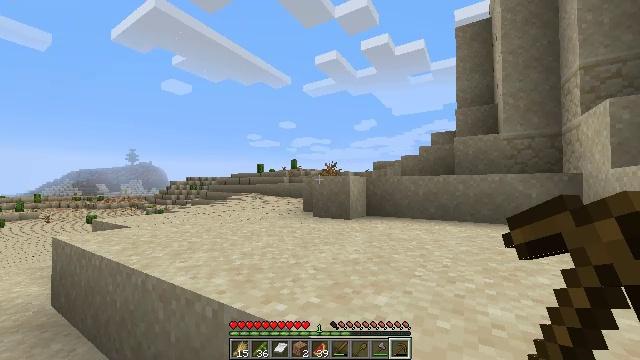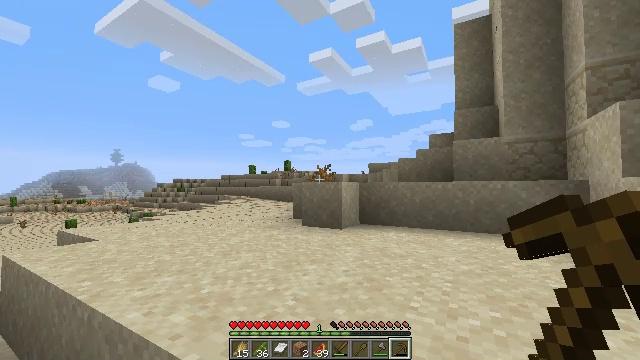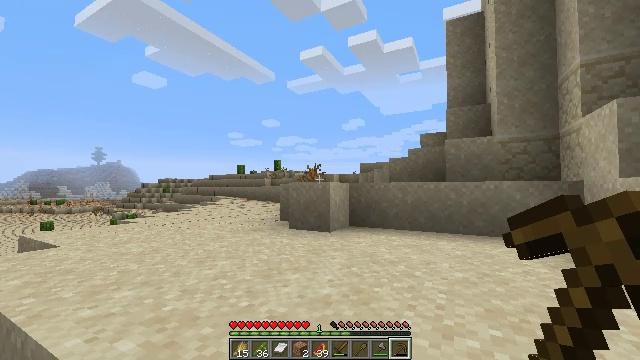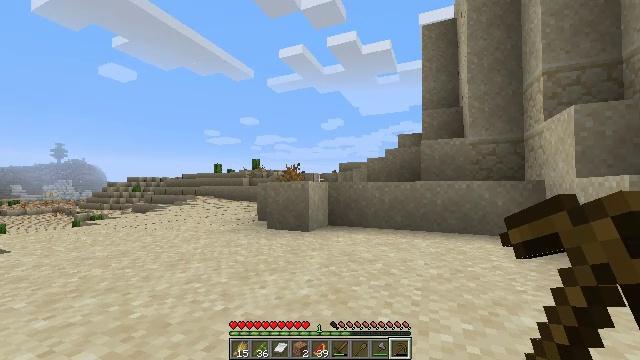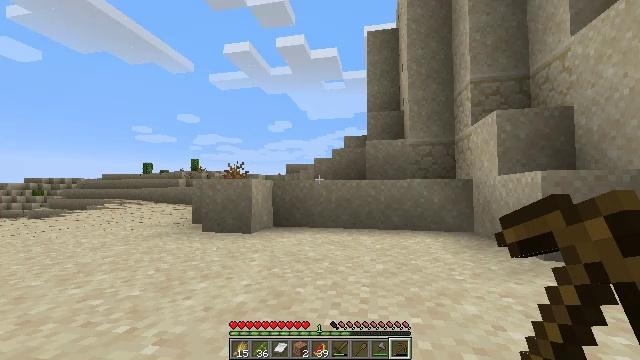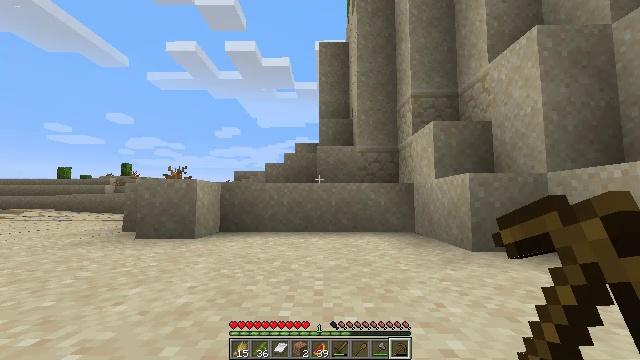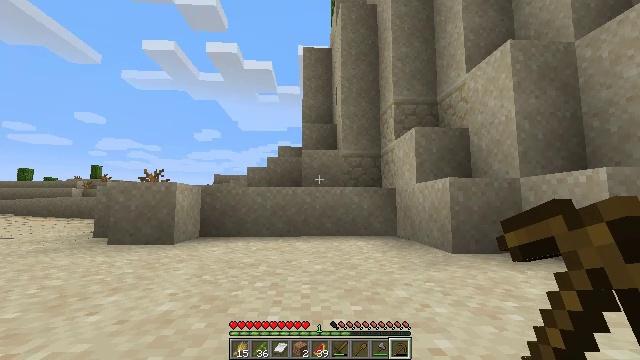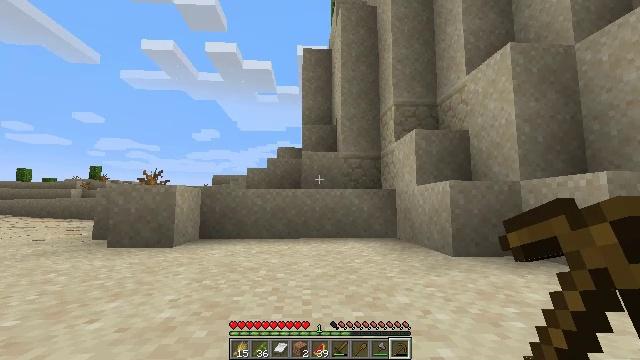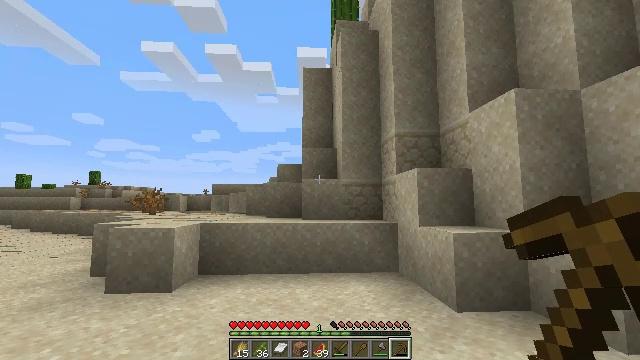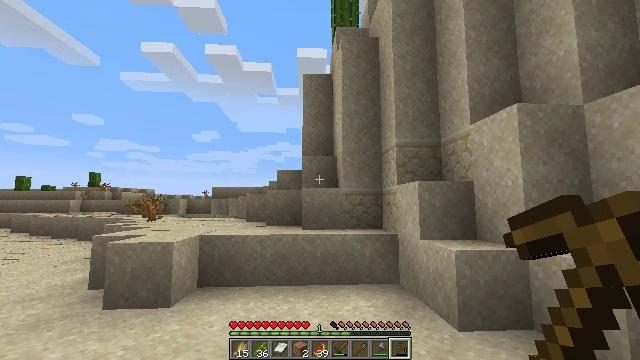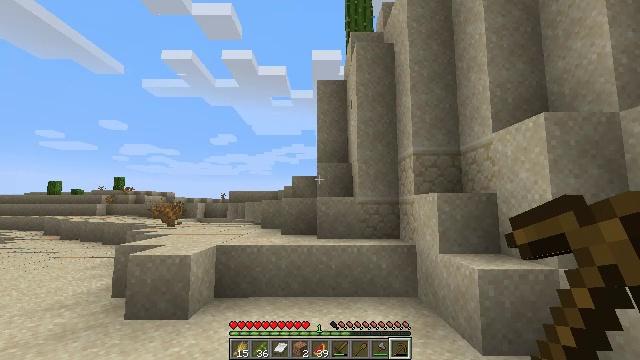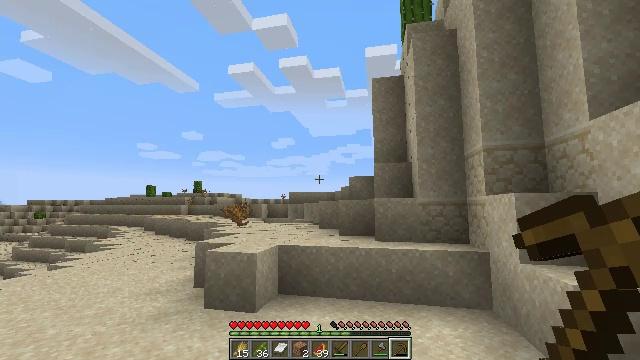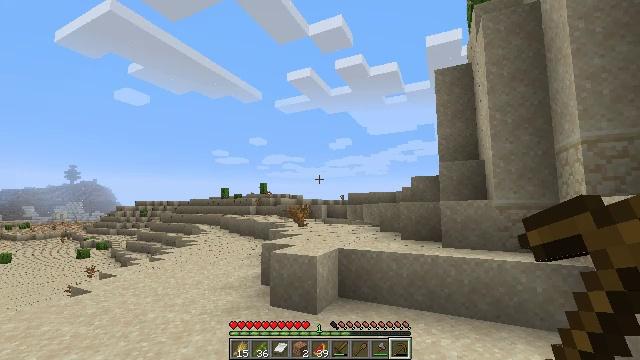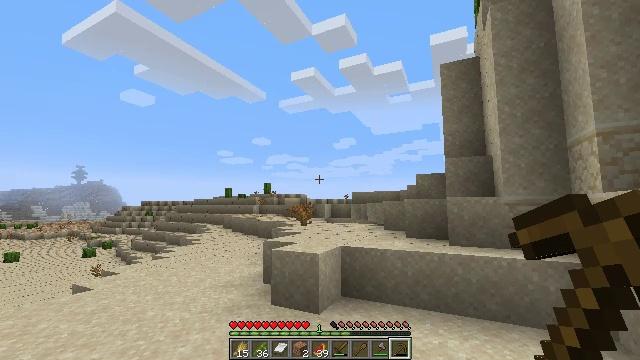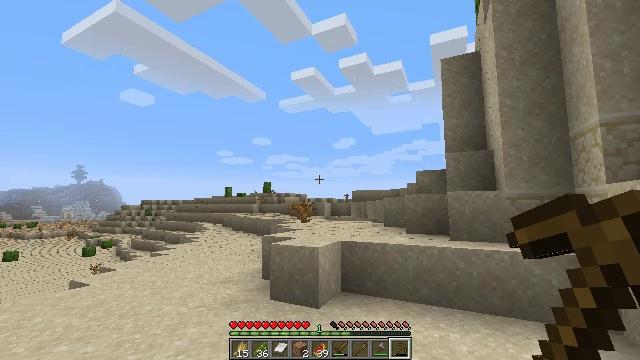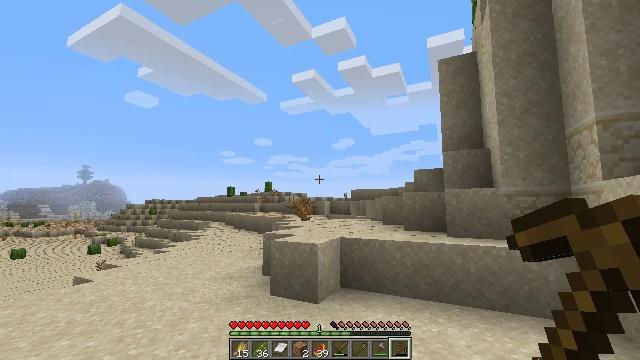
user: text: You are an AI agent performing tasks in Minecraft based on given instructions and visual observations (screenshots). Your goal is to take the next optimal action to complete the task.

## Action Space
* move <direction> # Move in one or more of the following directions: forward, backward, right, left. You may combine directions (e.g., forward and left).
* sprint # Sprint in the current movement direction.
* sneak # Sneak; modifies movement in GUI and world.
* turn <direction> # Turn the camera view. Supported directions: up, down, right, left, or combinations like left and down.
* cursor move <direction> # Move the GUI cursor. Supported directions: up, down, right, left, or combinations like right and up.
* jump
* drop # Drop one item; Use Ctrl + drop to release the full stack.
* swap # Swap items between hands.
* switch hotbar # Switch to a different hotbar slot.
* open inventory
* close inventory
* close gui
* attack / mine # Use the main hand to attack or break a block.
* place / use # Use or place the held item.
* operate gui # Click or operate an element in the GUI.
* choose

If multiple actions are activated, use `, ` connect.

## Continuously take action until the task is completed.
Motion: motion action
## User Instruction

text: Gather beetroots by breaking the plants.
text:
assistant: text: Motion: move forward, turn right, jump
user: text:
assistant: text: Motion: move forward, turn right, jump
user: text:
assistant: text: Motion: move forward, turn right, jump
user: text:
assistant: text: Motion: move forward, turn right, jump
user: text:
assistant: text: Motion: move forward, sprint, turn right and up, jump
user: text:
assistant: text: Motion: move forward, sprint, turn right and up, jump
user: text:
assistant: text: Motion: move forward, sprint, jump
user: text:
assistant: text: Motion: move forward, sprint, jump
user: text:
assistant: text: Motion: move forward, jump
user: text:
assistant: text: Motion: move forward, turn left, jump
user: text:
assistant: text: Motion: move forward, turn left, jump
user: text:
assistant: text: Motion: move forward, turn left, jump
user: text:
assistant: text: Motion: move forward, jump
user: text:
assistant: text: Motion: move forward, sprint, jump
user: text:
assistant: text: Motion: move forward, sprint, jump
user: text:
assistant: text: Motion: move forward, sprint, jump
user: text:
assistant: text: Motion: move forward, sprint, jump
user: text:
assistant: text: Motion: move forward, jump
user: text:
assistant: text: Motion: move forward, jump
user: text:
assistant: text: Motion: move forward, turn right, jump
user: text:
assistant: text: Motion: move forward, turn right, jump
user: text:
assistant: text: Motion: move forward, turn right, jump
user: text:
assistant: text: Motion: move forward, turn right, jump
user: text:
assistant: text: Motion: move forward, turn right, jump
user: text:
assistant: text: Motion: move forward, turn right, jump
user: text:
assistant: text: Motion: move forward, sprint, turn right, jump
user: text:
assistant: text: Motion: move forward, sprint, jump
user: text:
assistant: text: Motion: move forward, sprint, jump
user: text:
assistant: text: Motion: move forward, sprint, jump
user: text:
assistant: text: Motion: move forward, jump